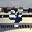
Label: 4